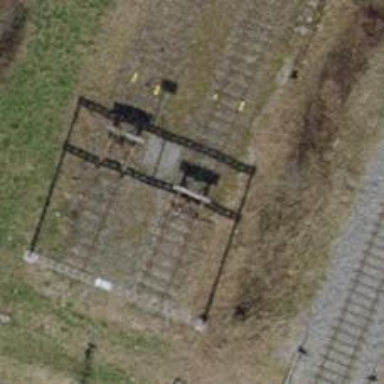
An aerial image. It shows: Railway buffer stop.